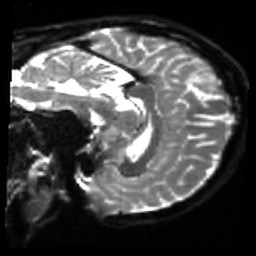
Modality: sbref
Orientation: sagittal
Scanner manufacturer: siemens
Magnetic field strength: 3 T
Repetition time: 4 s
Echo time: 0.0594 s